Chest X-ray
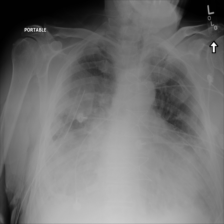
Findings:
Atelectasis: negative
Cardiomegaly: negative
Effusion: negative
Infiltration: negative
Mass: negative
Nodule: negative
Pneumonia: negative
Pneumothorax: negative
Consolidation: negative
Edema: negative
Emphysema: negative
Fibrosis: negative
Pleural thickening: negative
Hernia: negative